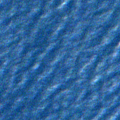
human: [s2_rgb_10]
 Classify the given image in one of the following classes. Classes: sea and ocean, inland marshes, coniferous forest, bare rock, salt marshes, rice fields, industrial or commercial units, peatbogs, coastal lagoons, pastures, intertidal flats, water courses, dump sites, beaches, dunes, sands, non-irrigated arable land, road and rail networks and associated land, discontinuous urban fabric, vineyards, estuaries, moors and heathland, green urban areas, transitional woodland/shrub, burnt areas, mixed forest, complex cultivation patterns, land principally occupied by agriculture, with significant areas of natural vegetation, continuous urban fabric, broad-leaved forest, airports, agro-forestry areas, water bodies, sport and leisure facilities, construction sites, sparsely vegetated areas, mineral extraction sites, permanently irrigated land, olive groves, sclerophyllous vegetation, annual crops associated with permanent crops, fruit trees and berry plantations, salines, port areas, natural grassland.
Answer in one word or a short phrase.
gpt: sea and ocean